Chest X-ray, PA view. Patient: 35 years old, sex F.
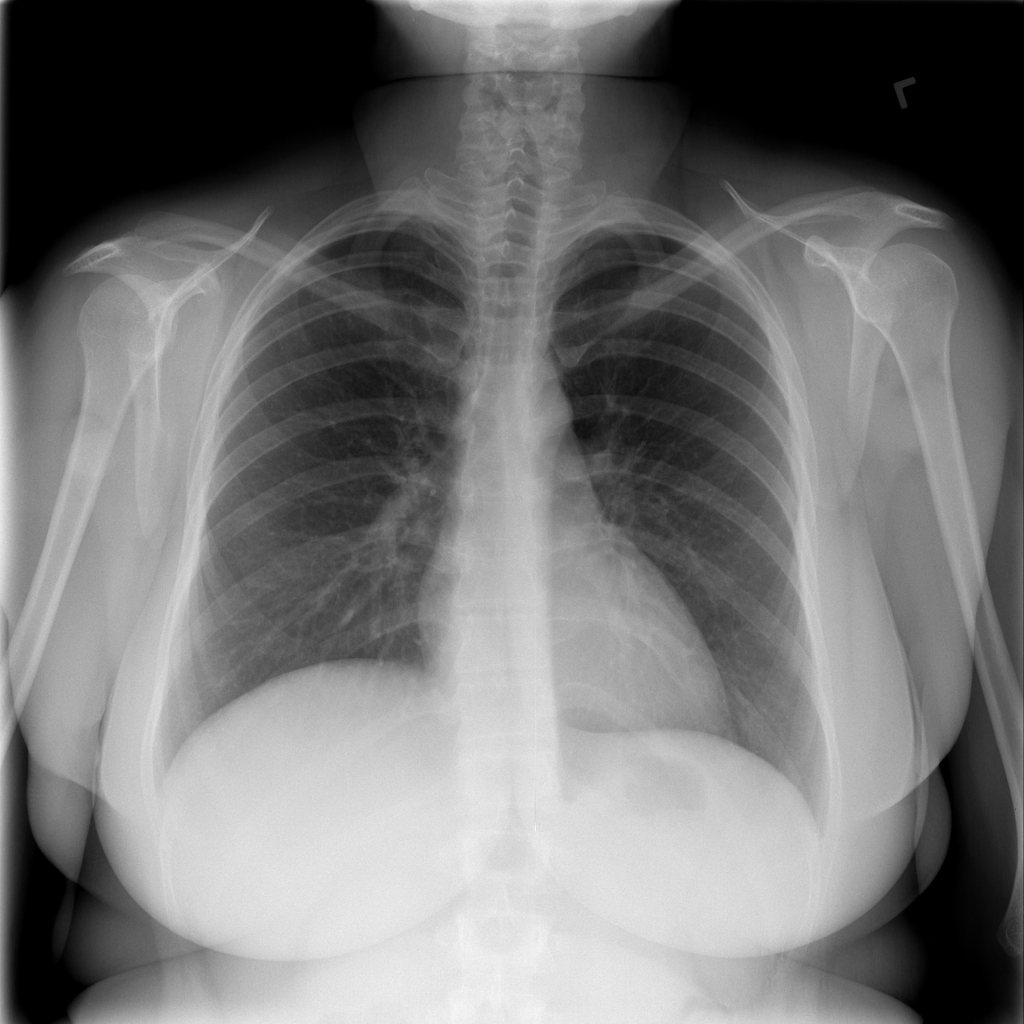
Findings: No Finding